Question: I've installed Neo4j, populated the database and produced a graph. now I want to export it using the built-in functionality but am not having much luck. here are the browsers I've tried:
1. in OSX Safari (v8.0.6) basically the graph doesn't respond. I can't move it or double-click on a node or anything. whatever I try just results in a spinning wheel.
2. in OSX Firefox (v.35.0.1) the graph comes up but attempting an export to PNG results in an error that the file is empty. same results with exporting an SVG.
3. with Chrome (v43.0.2357.81 64-bit) same thing as with FF, I get empty files.
4. I've also tried it in Windows 7 with Chrome with identical results.
what do I need to do to get a graph out of my database?
as per Michael's suggestion, I took a look at the console and see some errors when loading the main page. these notwithstanding, I can issue queries and get graphs back. I should also mention that exports to JSON seem to work just fine.
also, there are no messages logged to the console when I attempt an export, the file gets created but it's empty.

I've managed to narrow down the problem. the Cypher below will create a graph that fails to export as SVG. taking any line out makes it work. what's going on here?
'''
match (f) optional match (f)-[r]-() delete f, r;
merge (DMSrc:DMSys { Org: 'UNK-1', System: 'UNK' }) merge (DMDst:DMSys { Organization: 'UNK-0', System: 'Peoplesoft' }) merge (f:DMFile { Name: 'BAL'}) merge (DMSrc)-[:Provides]->(f)-[:Receives]->(DMDst);
merge (DMSrc:DMSys { Org: 'UNK-2', System: 'Oracle GL' }) merge (DMDst:DMSys { Organization: 'UNK-0', System: 'Peoplesoft' }) merge (f:DMFile { Name: 'BAL'}) merge (DMSrc)-[:Provides]->(f)-[:Receives]->(DMDst);
merge (DMSrc:DMSys { Org: 'X&X', System: 'Classic' }) merge (DMDst:DMSys { Organization: 'UNK-0', System: 'Peoplesoft' }) merge (f:DMFile { Name: 'BAL'}) merge (DMSrc)-[:Provides]->(f)-[:Receives]->(DMDst);
merge (DMSrc:DMSys { Org: 'UNK-3', System: 'Classic' }) merge (DMDst:DMSys { Organization: 'UNK-0', System: 'Peoplesoft' }) merge (f:DMFile { Name: 'BAL'}) merge (DMSrc)-[:Provides]->(f)-[:Receives]->(DMDst);
merge (DMSrc:DMSys { Org: 'UNK-4', System: 'Sun System' }) merge (DMDst:DMSys { Organization: 'UNK-0', System: 'Peoplesoft' }) merge (f:DMFile { Name: 'BAL'}) merge (DMSrc)-[:Provides]->(f)-[:Receives]->(DMDst);
merge (DMSrc:DMSys { Org: 'UNK-5', System: 'Oracle GL' }) merge (DMDst:DMSys { Organization: 'UNK-0', System: 'Peoplesoft' }) merge (f:DMFile { Name: 'BAL'}) merge (DMSrc)-[:Provides]->(f)-[:Receives]->(DMDst);
merge (DMSrc:DMSys { Org: 'UNK-6', System: 'Oracle GL' }) merge (DMDst:DMSys { Organization: 'UNK-0', System: 'Peoplesoft' }) merge (f:DMFile { Name: 'BAL'}) merge (DMSrc)-[:Provides]->(f)-[:Receives]->(DMDst);
merge (DMSrc:DMSys { Org: 'UNK-7', System: 'Direct (No Interface)' }) merge (DMDst:DMSys { Organization: 'UNK-0', System: 'Peoplesoft' }) merge (f:DMFile { Name: 'BAL'}) merge (DMSrc)-[:Provides]->(f)-[:Receives]->(DMDst);
'''
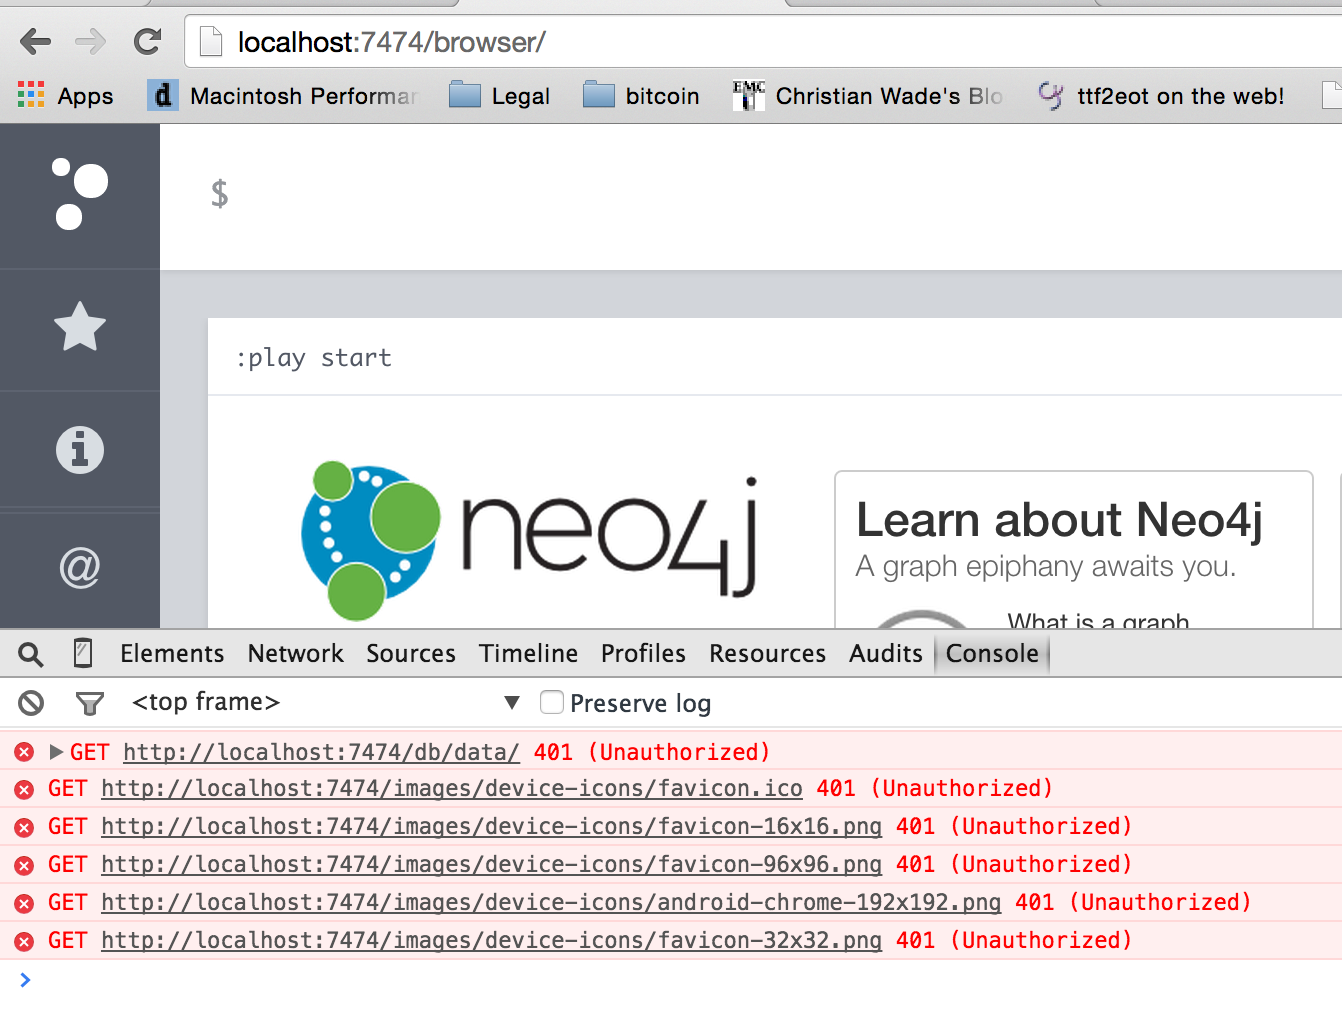
Answer: I think the answer is this is a bug. I've reported it on github here:
<URL>